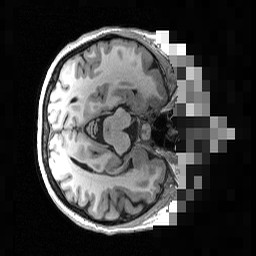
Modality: T1w
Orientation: axial
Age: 53
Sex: female
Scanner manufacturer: siemens
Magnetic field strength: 3 T
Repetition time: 2.53 s